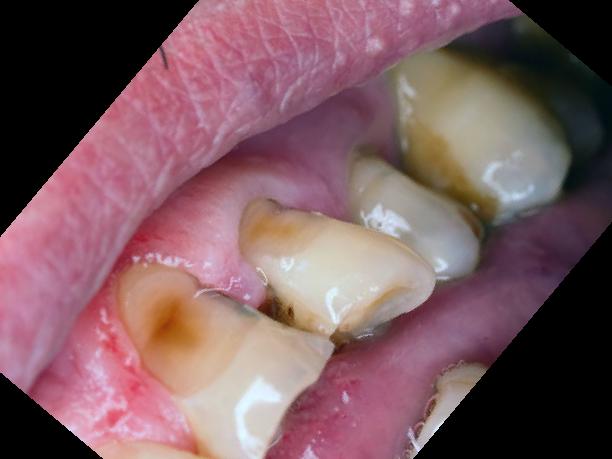
Condition: Gingivitis